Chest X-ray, AP view. Patient: 37 years old, sex F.
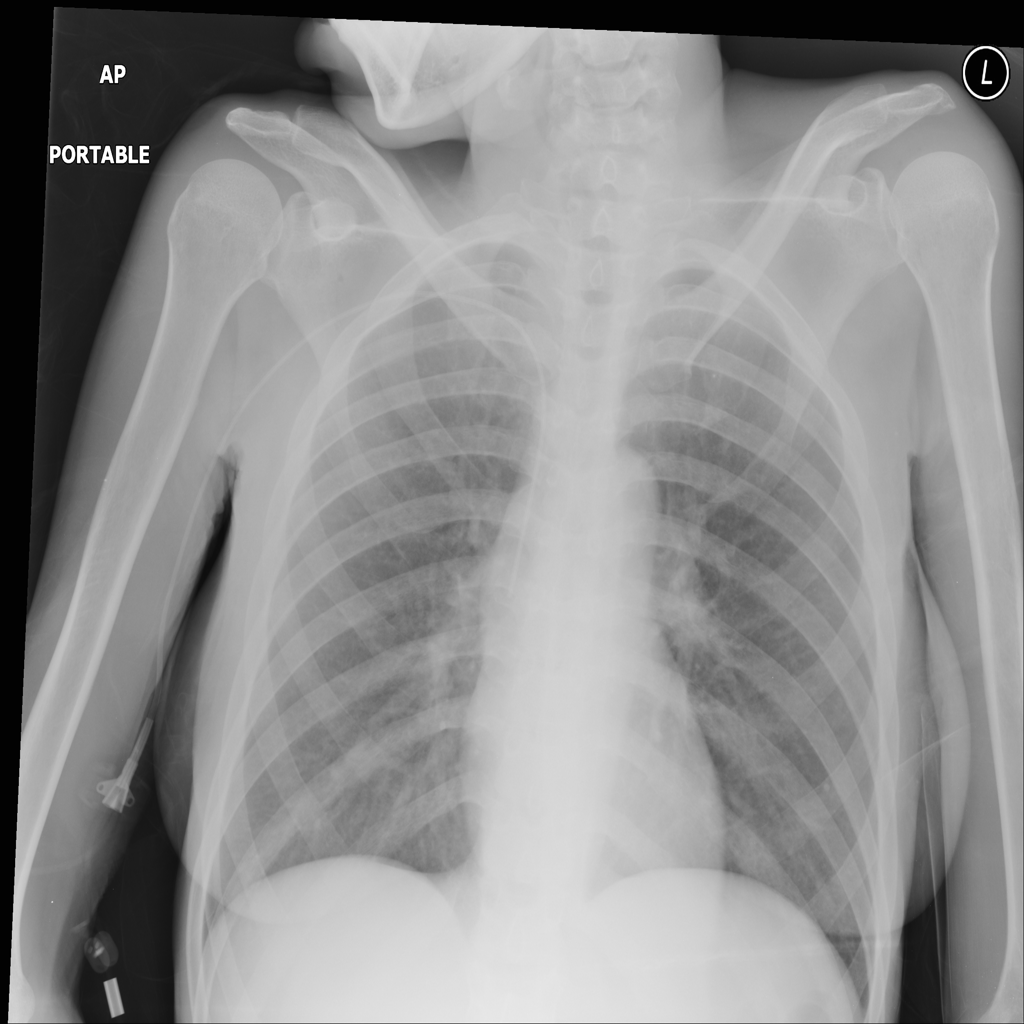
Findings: No Finding